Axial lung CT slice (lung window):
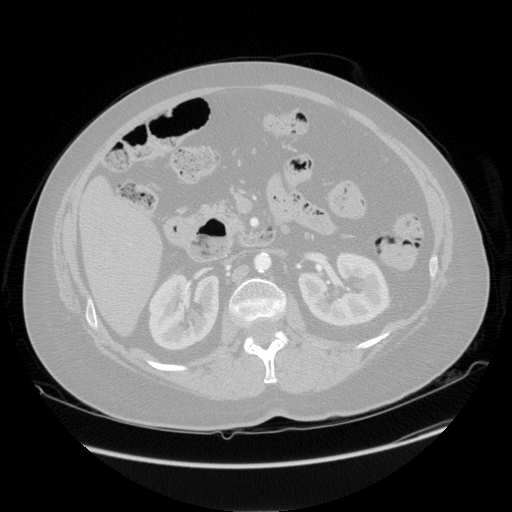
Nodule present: no